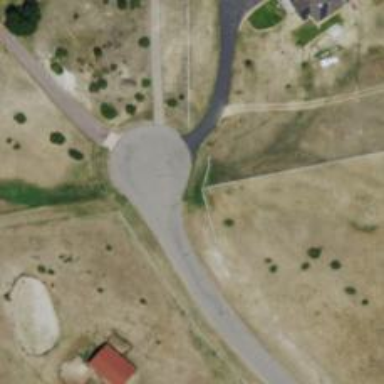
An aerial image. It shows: Turning circle on the road.